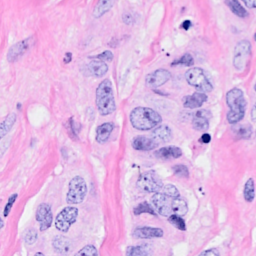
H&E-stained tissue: Breast